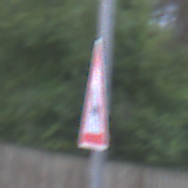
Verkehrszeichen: WildwechselRechts
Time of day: SunriseSunset
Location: Outdoor (Urban)
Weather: PartlyCloudy
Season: NotSpecified
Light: Natural